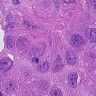
Metastatic tissue present: yes